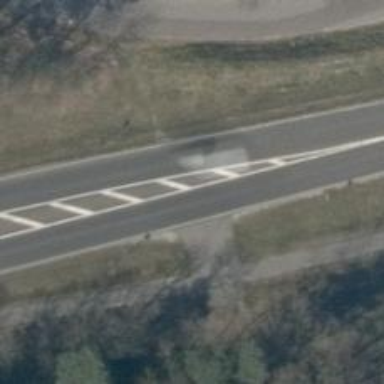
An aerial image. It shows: Asphalt road with trunk highway. There is traffic calming island on the road.